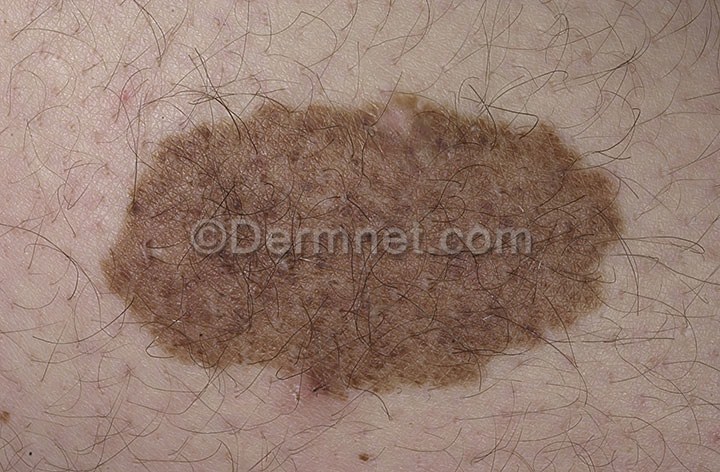
Disease: Melanoma Skin Cancer Nevi and Moles